Aerial crown-view tile of a tropical tree (Barro Colorado Island, Panama), acquired 20250915:
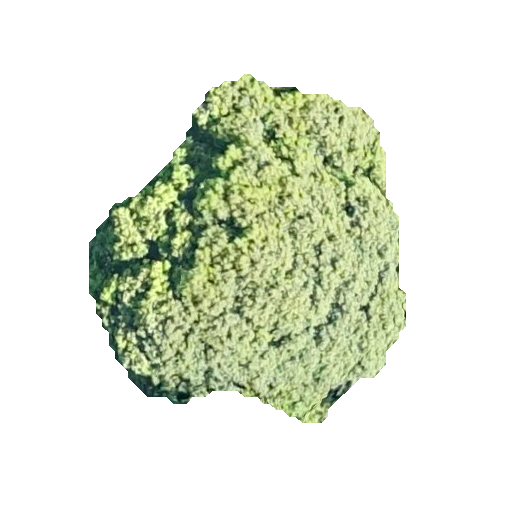
Species: Trichilia tuberculata
GBIF accepted scientific name: Trichilia tuberculata
Crown area: 113.592 m²